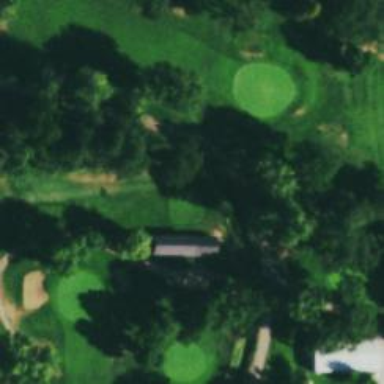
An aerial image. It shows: Path for both road and golf.